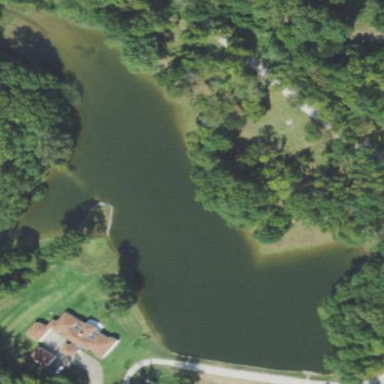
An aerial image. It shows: Pond surrounded by natural water.